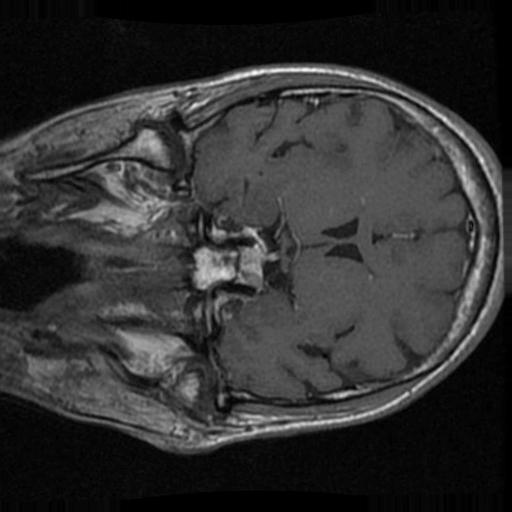
Label: brain_tumor